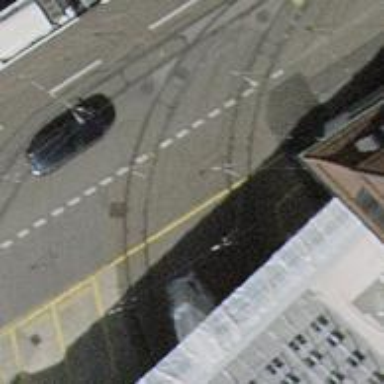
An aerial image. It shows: Tram crossing on the railway.